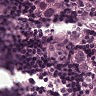
Metastatic tissue present: yes